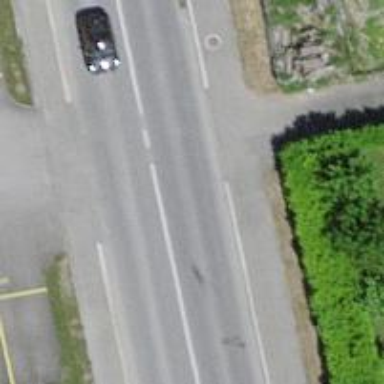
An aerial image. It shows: Residential road with asphalt surface. There are sidewalks on both sides of the road.